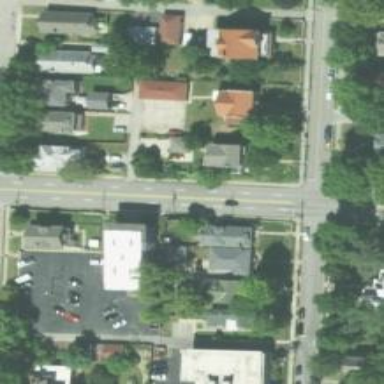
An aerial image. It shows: Alley classified as service road.